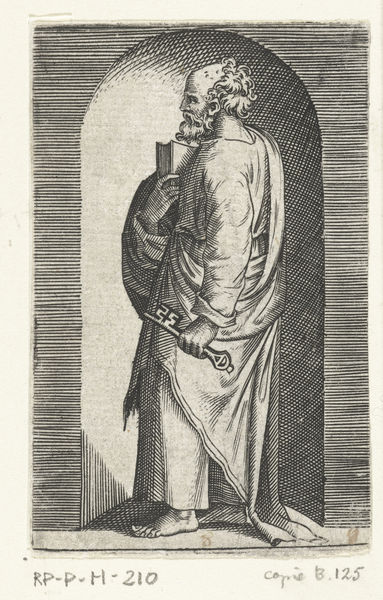
Titel: Apostel Petrus met sleutel staand in nis
Künstler: Marcantonio Raimondi
Standort: Amsterdam
Institution: Rijksmuseum
Schlagwörter: mann, bart, buch, halbglatze